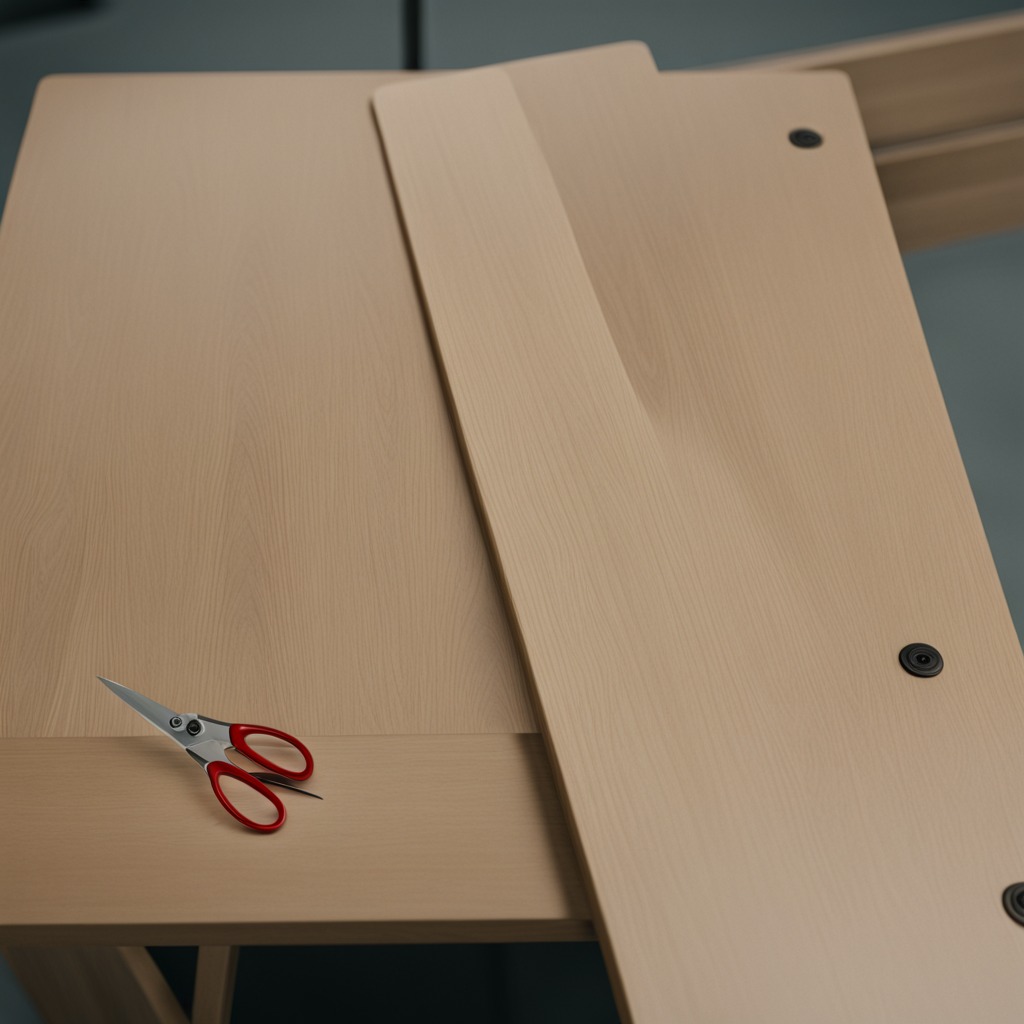
A scissor lies on the workbench.